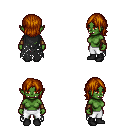
a pixel art fantasy rpg character, female body template, orc, green skin, black tattered cape, white pants, brunette long bangs hairstyle, leather bracers, black shoes, four views (front, back, left, right), 2x2 character sprite sheet, small pixel art, hard edges, no anti-aliasing